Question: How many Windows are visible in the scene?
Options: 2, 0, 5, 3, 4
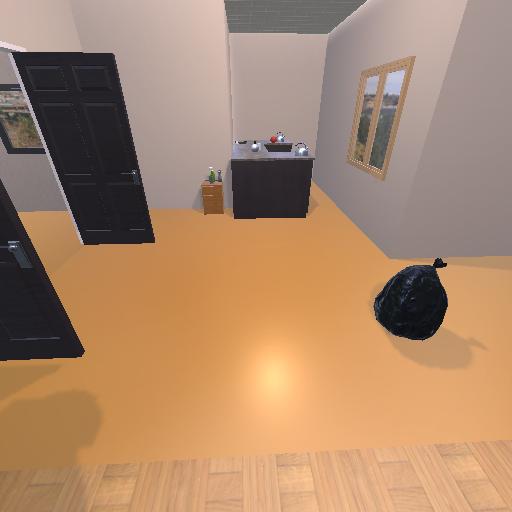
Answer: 2